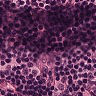
Metastatic tissue present: no